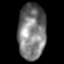
Tissue: lung
Cell type: Epithelial cells
Senescence score: 0.2404
Nuclear area (px): 1536
Mean DAPI intensity: 121.512